Interaction volume radius: 5 \u00c5
Interaction volume height: 40 \u00c5
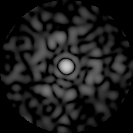
Disorder parameter: 0.7923